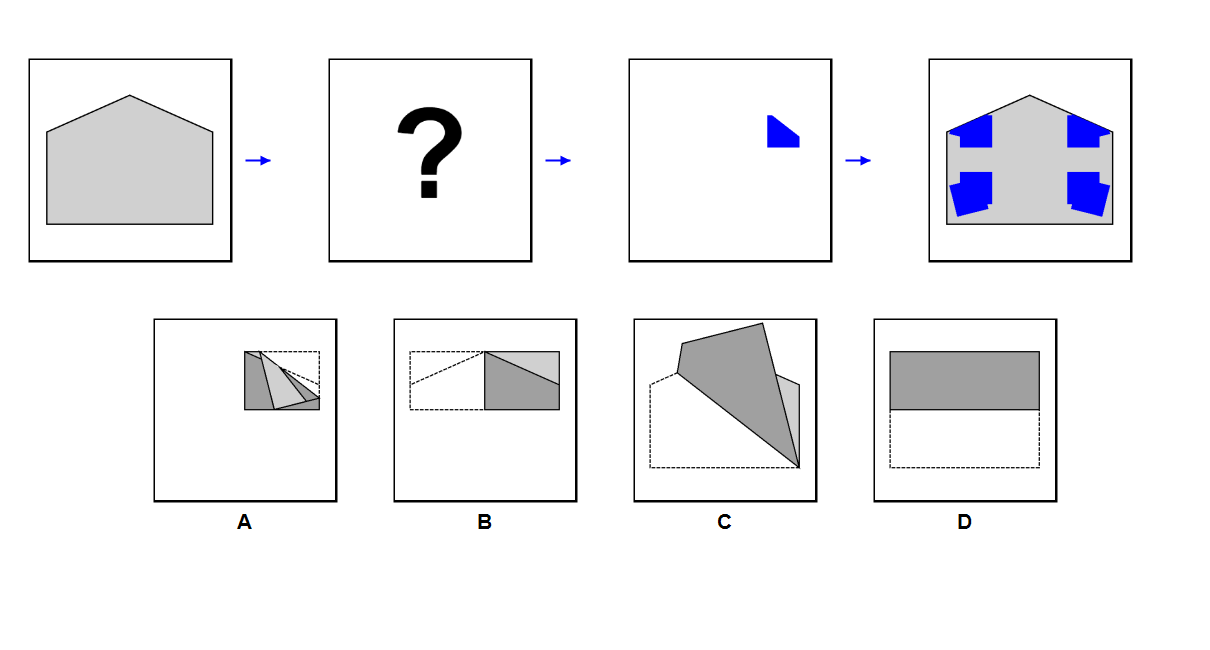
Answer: C